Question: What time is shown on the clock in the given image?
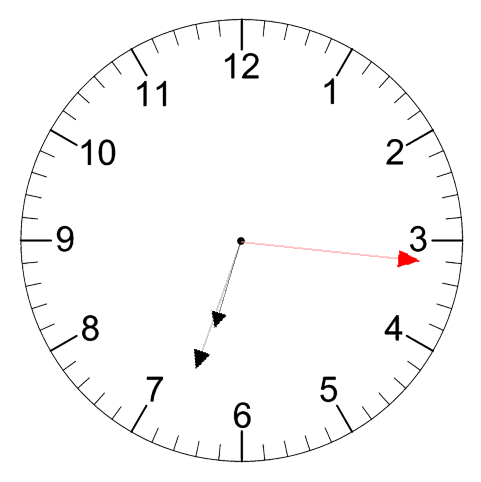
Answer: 06:33:16